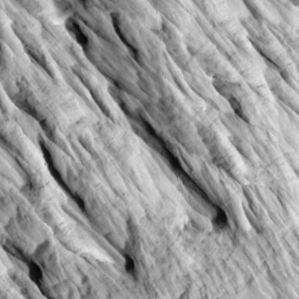
Label: non_frost